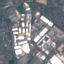
Land use / land cover class: Industrial